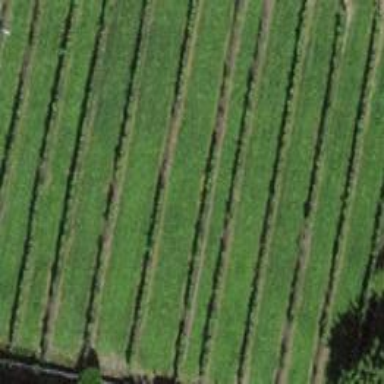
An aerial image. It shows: Vineyard with grape crops.